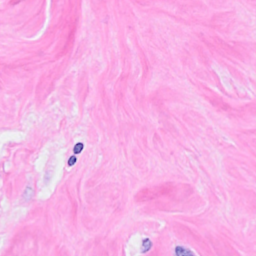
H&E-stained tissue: Breast